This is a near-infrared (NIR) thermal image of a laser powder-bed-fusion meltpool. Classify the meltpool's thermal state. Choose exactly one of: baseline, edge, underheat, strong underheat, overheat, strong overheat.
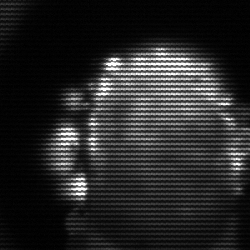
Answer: baseline